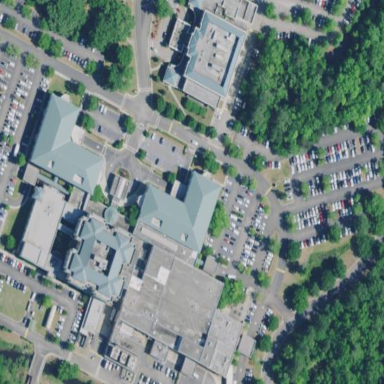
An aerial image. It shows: Hospital building.